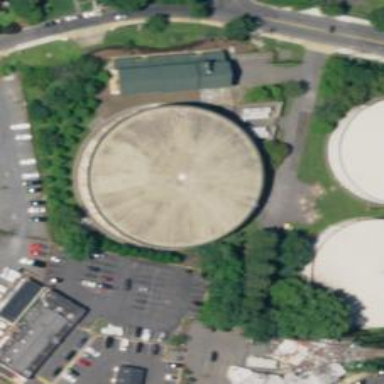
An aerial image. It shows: Storage tank designed for holding water.